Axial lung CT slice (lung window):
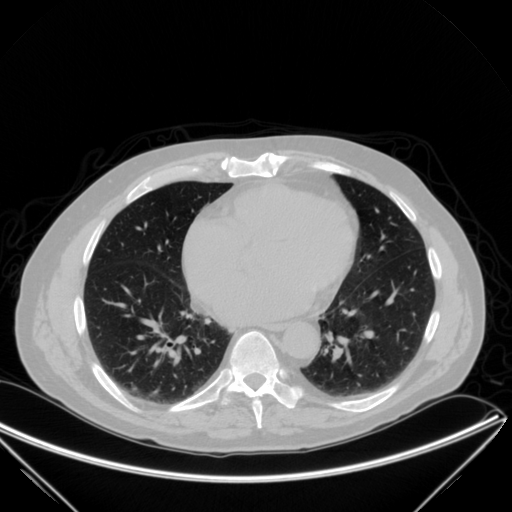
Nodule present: yes
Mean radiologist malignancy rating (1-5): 3.5